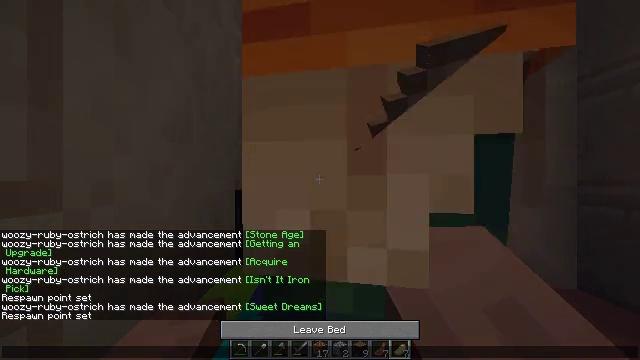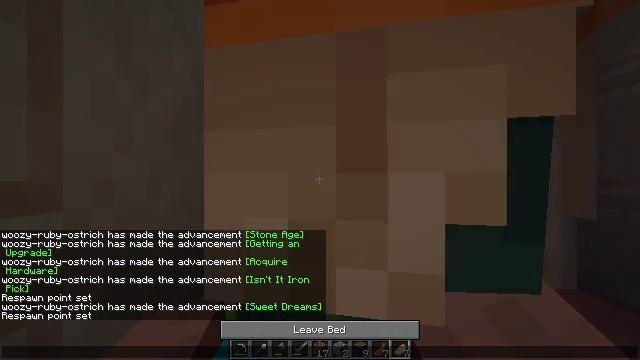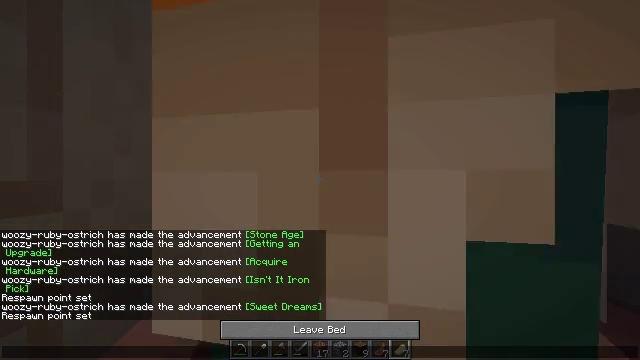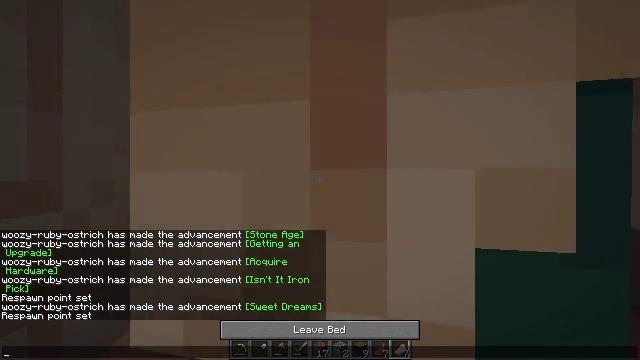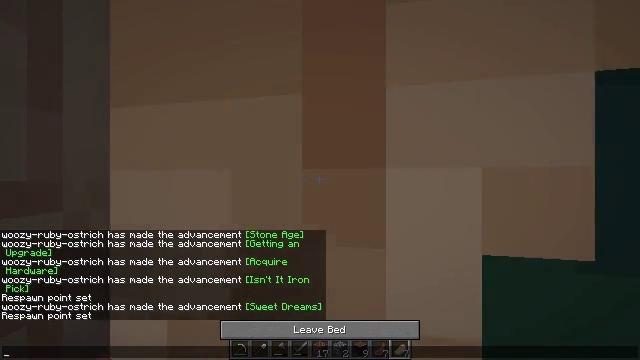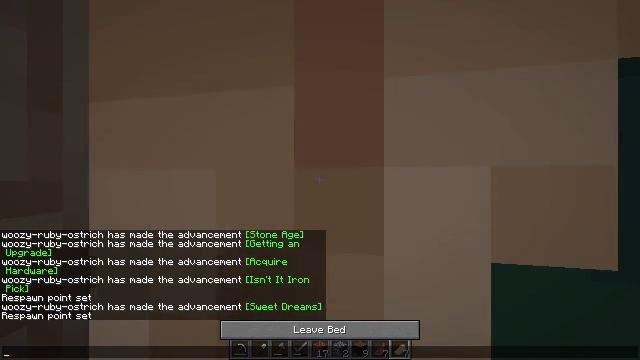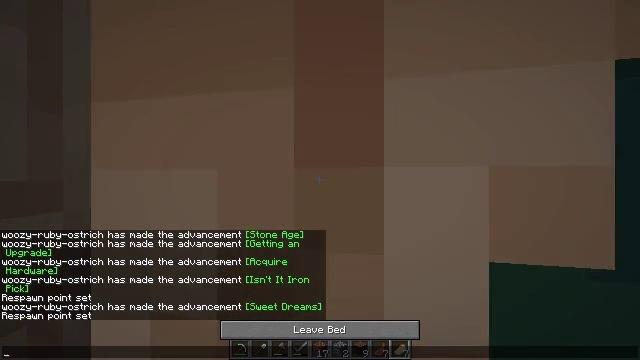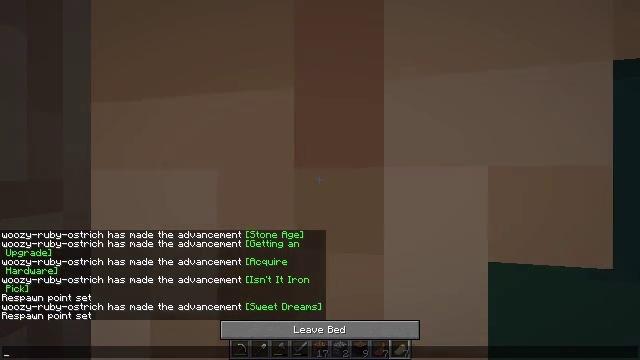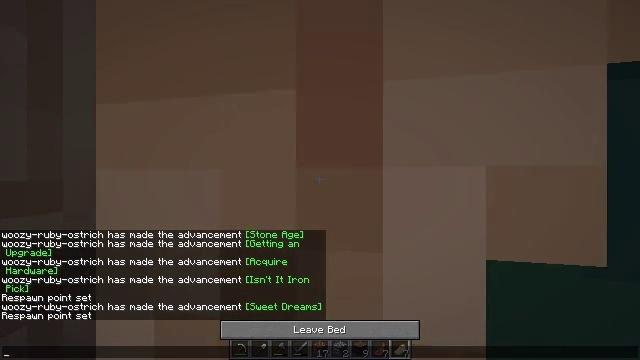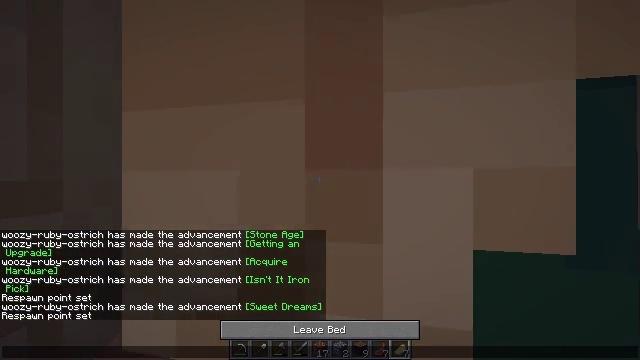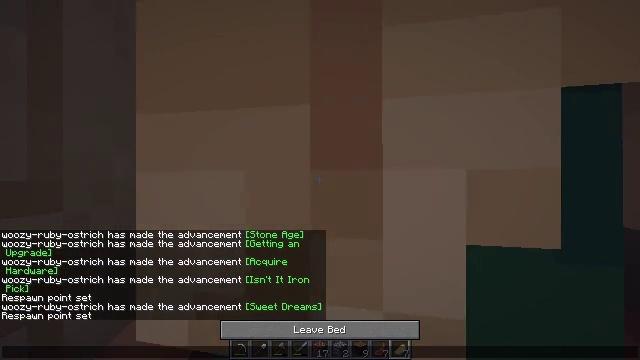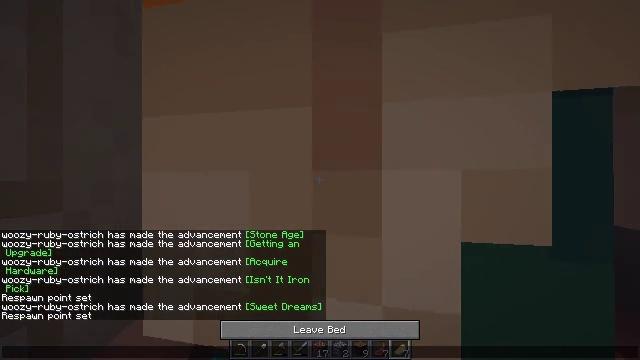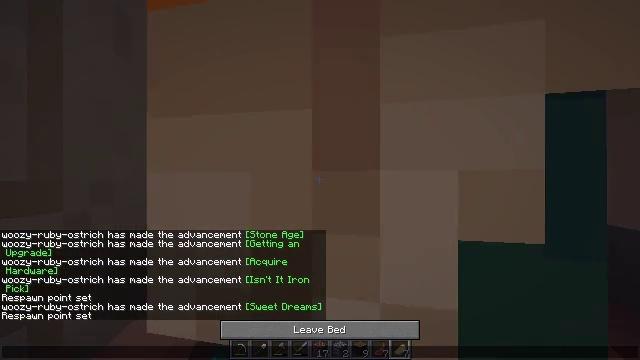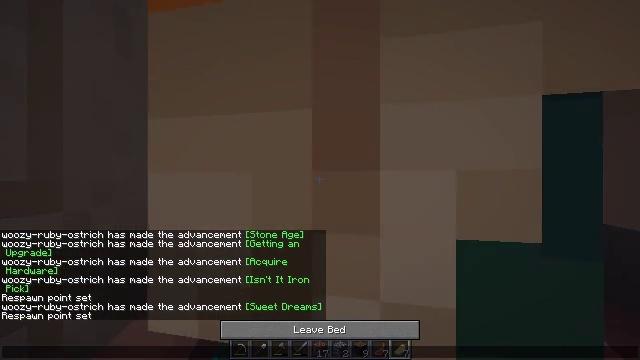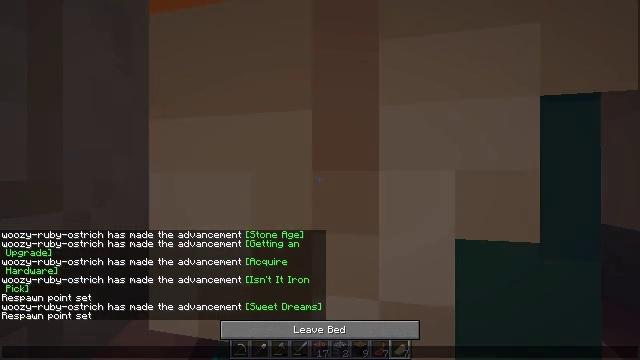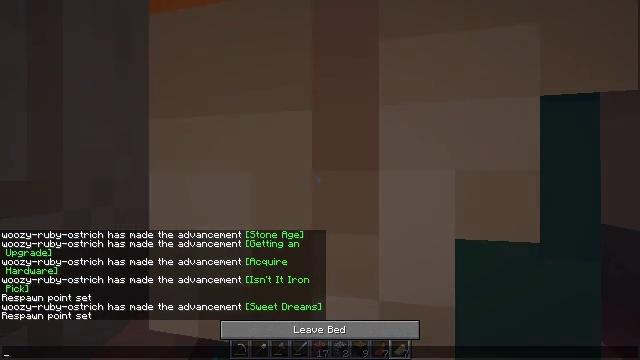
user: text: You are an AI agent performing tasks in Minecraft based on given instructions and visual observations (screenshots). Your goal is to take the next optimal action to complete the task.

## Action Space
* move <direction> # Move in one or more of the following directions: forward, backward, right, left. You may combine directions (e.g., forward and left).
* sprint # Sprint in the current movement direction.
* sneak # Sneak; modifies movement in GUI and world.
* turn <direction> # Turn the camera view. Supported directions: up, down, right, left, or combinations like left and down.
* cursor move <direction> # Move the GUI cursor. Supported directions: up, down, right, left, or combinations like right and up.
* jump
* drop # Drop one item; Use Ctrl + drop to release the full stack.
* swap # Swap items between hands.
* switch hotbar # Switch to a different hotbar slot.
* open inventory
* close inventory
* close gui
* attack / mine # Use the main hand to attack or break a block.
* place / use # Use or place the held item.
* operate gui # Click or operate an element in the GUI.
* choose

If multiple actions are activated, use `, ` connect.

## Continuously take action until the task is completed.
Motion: motion action
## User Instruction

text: Break the hay block to collect it.
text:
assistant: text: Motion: no_op
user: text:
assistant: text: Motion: no_op
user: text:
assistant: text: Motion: no_op
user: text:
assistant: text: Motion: no_op
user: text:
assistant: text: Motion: no_op
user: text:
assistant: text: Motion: no_op
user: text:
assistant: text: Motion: no_op
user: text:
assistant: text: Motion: no_op
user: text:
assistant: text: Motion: no_op
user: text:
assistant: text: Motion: no_op
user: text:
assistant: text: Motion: no_op
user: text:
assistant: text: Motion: no_op
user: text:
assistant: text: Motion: no_op
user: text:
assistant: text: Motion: no_op
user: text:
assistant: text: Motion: no_op
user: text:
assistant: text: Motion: no_op
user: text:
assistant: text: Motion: no_op
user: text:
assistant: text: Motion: no_op
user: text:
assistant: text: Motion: no_op
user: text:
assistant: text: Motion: cursor move right
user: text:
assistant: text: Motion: cursor move right and down
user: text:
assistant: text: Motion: cursor move right and down
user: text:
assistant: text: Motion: no_op
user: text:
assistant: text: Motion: no_op
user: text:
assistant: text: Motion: no_op
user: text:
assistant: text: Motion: no_op
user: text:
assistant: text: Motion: no_op
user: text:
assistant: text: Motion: no_op
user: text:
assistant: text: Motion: no_op
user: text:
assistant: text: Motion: cursor move left